Field crop: maize
Growth stage: 2
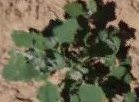
Species: chenopodium